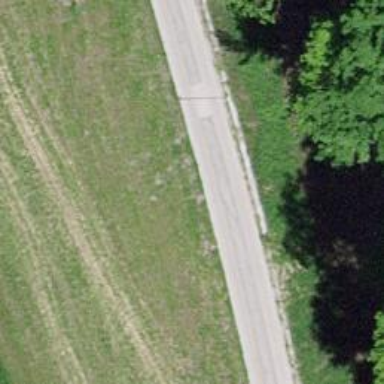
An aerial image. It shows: Unclassified road with concrete lanes.